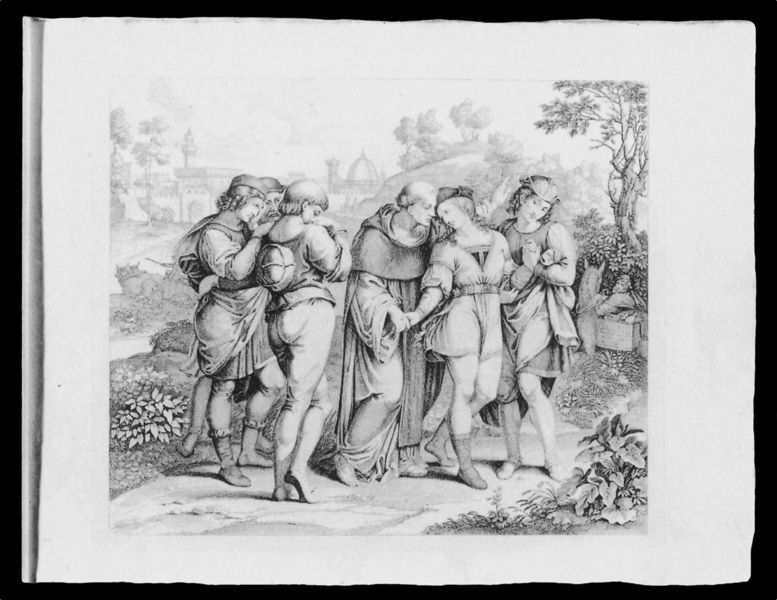
Titel: “Raphaels Abreise von Florenz, dem Rufe des Pabstes Julius II. nach Rom folgend” (Tafel 9 aus “Leben Raphael Sanzio’s von Urbino in zwölf Bildern”)
Künstler: Franz Riepenhausen
Schlagwörter: baum, berg, frauen, landschaft, menschen, blumen, frau, hut, männer, zeichnung, gras, schloss, tier, weg, wiese, gesellschaft, leute, hände, hügel, natur, pflanzen, garten, hintern, liebe, italien, schuhe, bank, kuppel, buch, radierung, stich, schwarzweiß, mönch, personengruppe, paare, hortus, turtel